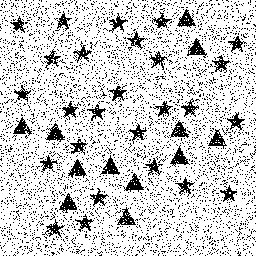
Squares: 0
Triangles: 12
Stars: 26
Total shapes: 38